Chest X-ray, PA view. Patient: 70 years old, sex M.
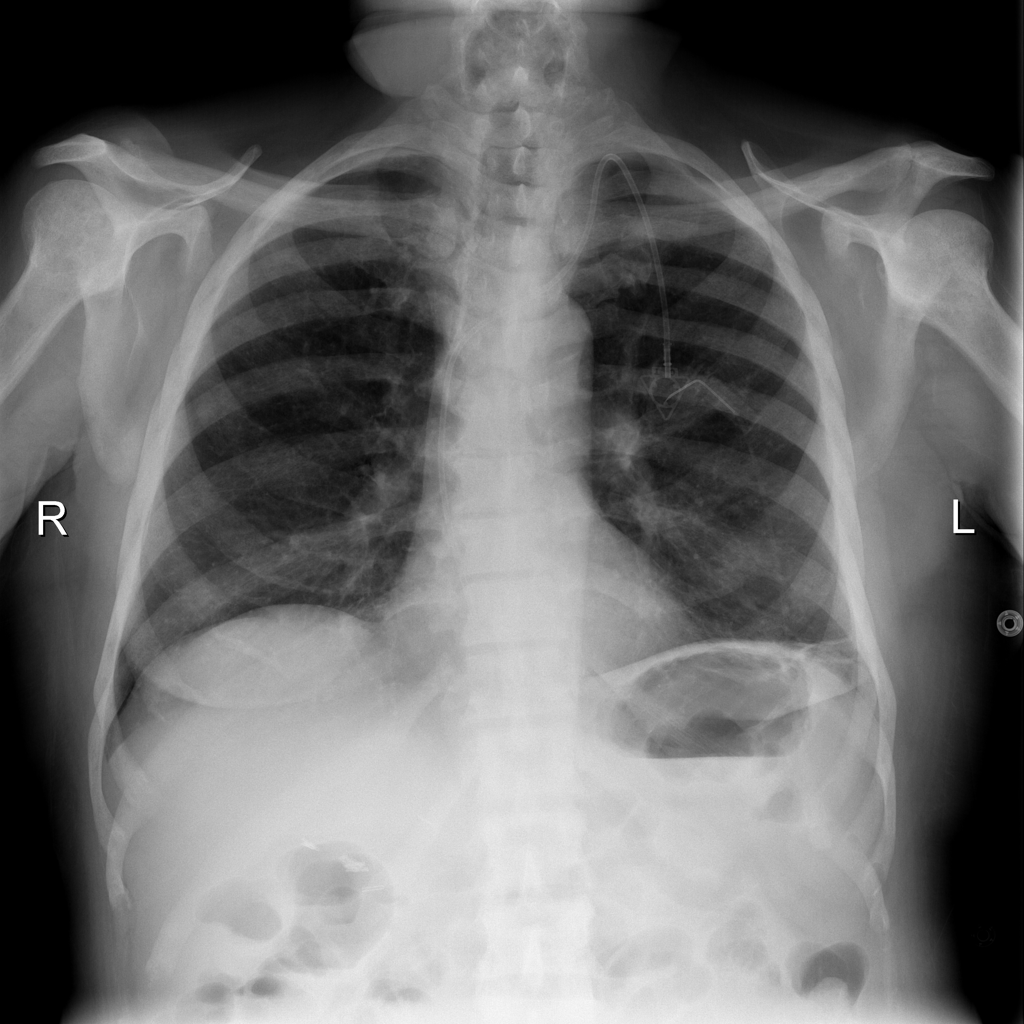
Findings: Atelectasis